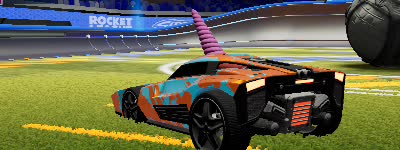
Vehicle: breakout